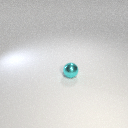
small cyan metal sphere